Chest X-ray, AP view. Patient: 59 years old, sex F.
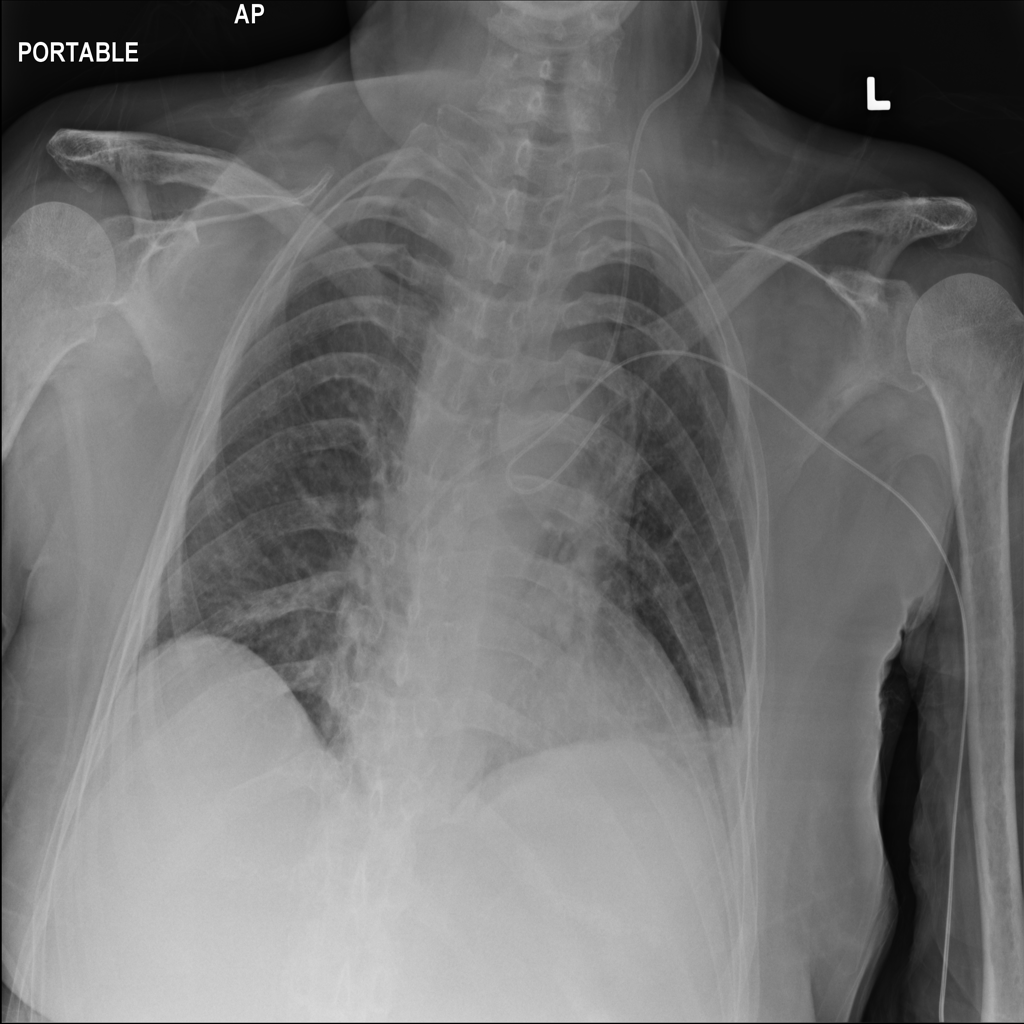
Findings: No Finding